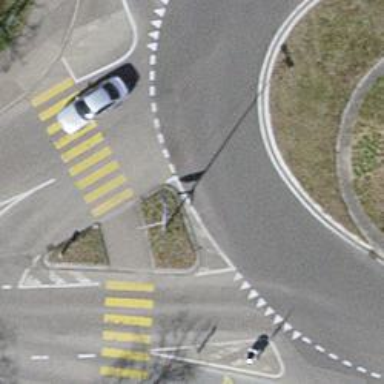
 featuring roundabout. There are separate sidewalks along the road."